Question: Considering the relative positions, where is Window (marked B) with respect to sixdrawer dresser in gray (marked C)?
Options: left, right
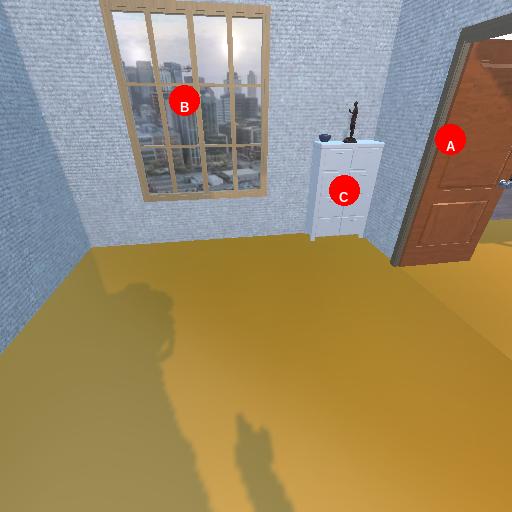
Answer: left